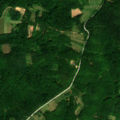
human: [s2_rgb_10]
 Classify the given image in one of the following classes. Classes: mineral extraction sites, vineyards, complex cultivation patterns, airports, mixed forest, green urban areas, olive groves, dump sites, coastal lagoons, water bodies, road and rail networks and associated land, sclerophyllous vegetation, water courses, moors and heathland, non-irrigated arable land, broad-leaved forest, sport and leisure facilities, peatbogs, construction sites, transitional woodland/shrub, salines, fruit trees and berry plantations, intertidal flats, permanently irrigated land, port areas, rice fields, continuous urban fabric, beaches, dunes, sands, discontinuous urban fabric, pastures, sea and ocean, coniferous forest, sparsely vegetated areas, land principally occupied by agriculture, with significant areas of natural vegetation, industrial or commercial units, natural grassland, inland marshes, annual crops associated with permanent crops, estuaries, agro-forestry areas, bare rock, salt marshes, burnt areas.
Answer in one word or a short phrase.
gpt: complex cultivation patterns, land principally occupied by agriculture, with significant areas of natural vegetation, broad-leaved forest, mixed forest